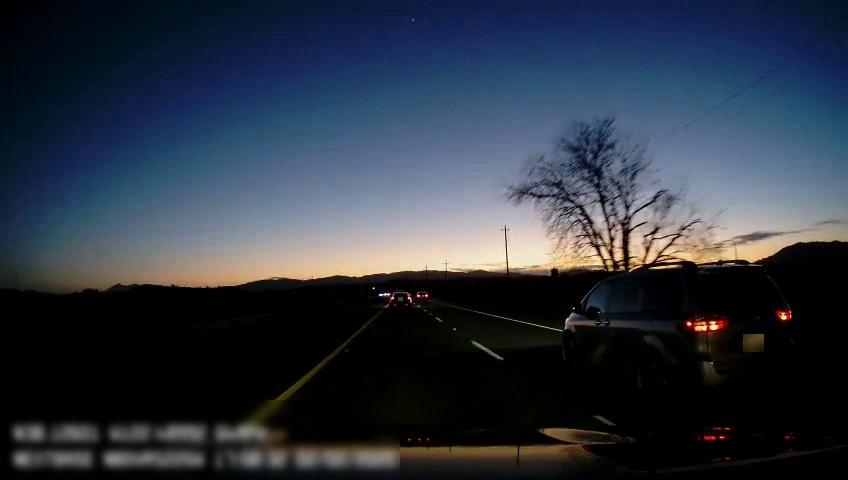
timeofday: Dusk/Dawn/Twilight
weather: Sunny
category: Drivable Space
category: Vehicles | SUV
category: Vehicles | SUV
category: Vehicles | SUV
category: Lanes | Alternate Lane
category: Lanes | Current Lane
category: Lanes | Current Lane